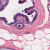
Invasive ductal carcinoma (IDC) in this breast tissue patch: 0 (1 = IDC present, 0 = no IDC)